Question: I am creating a "Surround Game" for a class project. The idea is that if a player is surrounded on all four sides (if applicable) then that player looses and the player surrounding them will win. This is an example of what the wins should look like. I am doing mine a bit different because I am using icons to display instead of numbers, but it's the same idea. In all cases below, player 1 wins.

So my issue is in the surroundGame class, I'm not sure how to tell it if there is a winner. I have an enum class with the cell icons, one being player 1, etc.
'''
public enum Cell {
ONE, TWO, EMPTY;
}
'''
Additionally, I have an enum gameStatus class:
'''
public enum GameStatus {
PLAYER1_WON, PLAYER2_WON, TIE, IN_PROGRESS
}
'''
This is the surroundGame class where the problem is in the methods called isWinner and isSurrounded.
'''
package project2;
import java.awt.Point;
import java.util.*;
public class SurroundGame {
private Cell[][] board;
private GameStatus status;
private int size;
private Cell turn;
private Cell whoStarts;
some code edited out....
private GameStatus isWinner() {
for (int r = 0; r < size; r++) {
for (int c = 0; c < size; c++) {
if (board[r][c] == Cell.EMPTY) {
return GameStatus.IN_PROGRESS;
}
}
}
for (int r = 0; r < size; r++) {
for (int c = 0; c < size; c++) {
if (isSurrounded(Cell.ONE)) {
return GameStatus.PLAYER1_WON;
}
if (isSurrounded(Cell.TWO)) {
return GameStatus.PLAYER2_WON;
}
}
}
return GameStatus.TIE;
}
private boolean isSurrounded(Cell type) {
for (int r = 0; r < size; r++) {
for (int c = 0; c < size; c++) {
if (board[r][c + 1] == type && board[r][c - 1] == type) {
if (board[r + 1][c] == type && board[r - 1][c] == type) {
return true;
}
}
}
}
return false;
}
public GameStatus getGameStatus() {
return status;
}
}
'''
The problem is that I cannot figure out how to tell when a player has won. When I test the GUI, if it ends in a tie (no one wins) that works correctly, as do all other functions so I know the only problem is the specific instances where a player actually wins. I am using the helper method isSurrounded in the isWinner method, but I must not be using the logic of the loops correctly because it isn't working. I have tried using two helper methods, one to see if the column of the cell is surrounded, and a second to see if the row of the cell is surrounded, then checked both of those in isWinner to produce a winner, but that also did not work.
Additionally, I figured out how to explicitly declare a upper left corner win, but that would be a lot of work to code for each win, especially because the size of the game board can vary between 3 and 10, and I eventually plan to add multiple players. But regardless, here's how I did that in the isWinner method
'''
int row = 0;
int col = 0;
if (board[row][col] == Cell.ONE && board[row][col + 1] == Cell.TWO
&& board[row + 1][col] == Cell.TWO) {
return GameStatus.PLAYER2_WON;
}
if (board[row][col] == Cell.TWO && board[row][col + 1] == Cell.ONE
&& board[row + 1][col] == Cell.ONE) {
return GameStatus.PLAYER1_WON;
}
'''
I really don't want to do that for every possible scenario, and I'm sure there's a more efficient way to find the winner with loops like I was trying above. Any help would be greatly appreciated! Thank you!
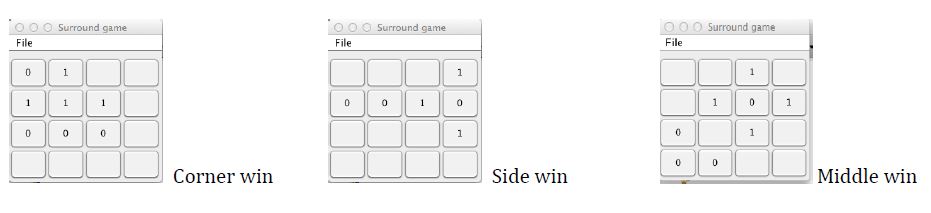
Answer: Hey you in Jags class too?
I just finished the project and used the following as my 'isSurrounded()' method. It's certainly not as complex as the others above but it gets the point acrossed for a lower level course:
'''
private boolean isSurrounded(Cell type, Cell other) {
for (int r = 0; r < size; r++) {
for (int c = 0; c < size; c++) {
if(board[r][c] == type){
int count = 0;
int win_count = 0;
log(c + " " + r);
if((r-1) >= 0 && (r - 1) < size){
win_count++;
if (board[r - 1][c] == other) {
count++;
}
}
if((r + 1) >= 0 && (r + 1) < size){
win_count++;
if (board[r + 1][c] == other) {
count++;
}
}
if((c + 1) >= 0 && (c + 1) < size){
win_count++;
if (board[r][c + 1] == other) {
count++;
}
}
if((c - 1) >= 0 && (c - 1) < size){
win_count++;
if (board[r][c - 1] == other) {
count++;
}
}
if(win_count == count){
return true;
}
}
}
}
return false;
}
'''